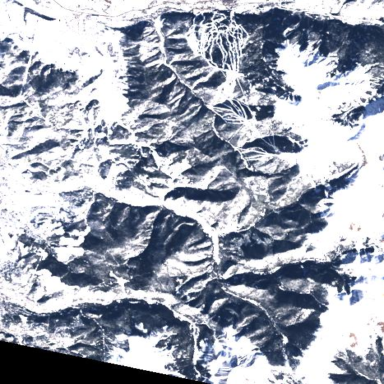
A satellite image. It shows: Area designated for winter sports.